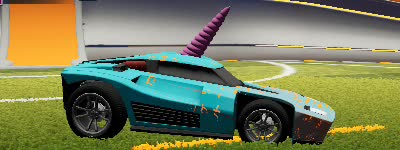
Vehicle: breakout